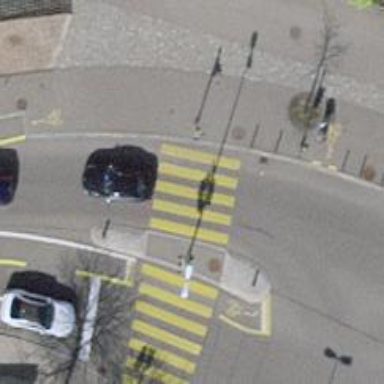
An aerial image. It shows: Uncontrolled crossing at the intersection of cycleway and road.